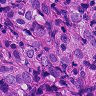
Metastatic tissue present: yes